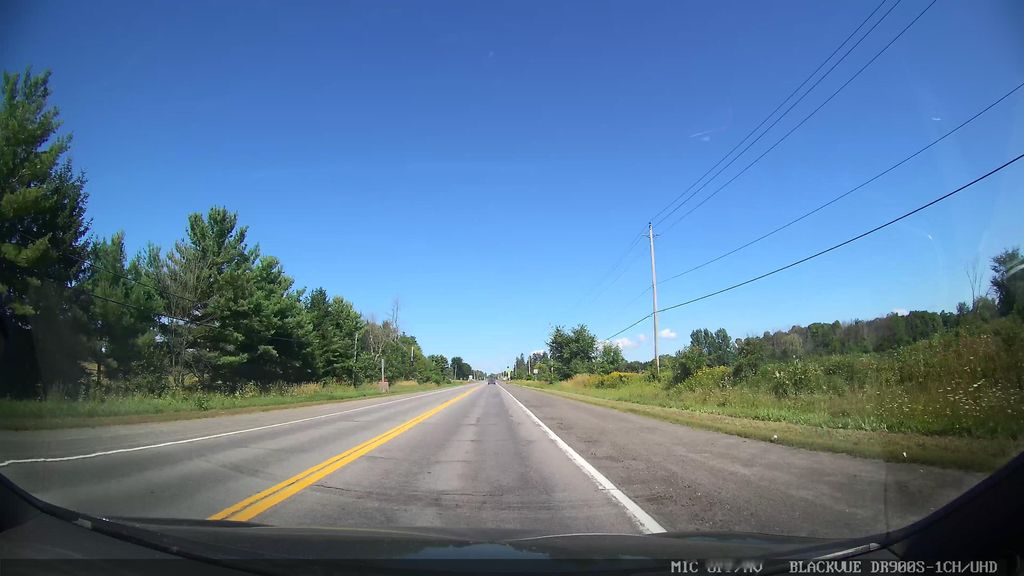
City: ottawa-gatineau